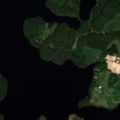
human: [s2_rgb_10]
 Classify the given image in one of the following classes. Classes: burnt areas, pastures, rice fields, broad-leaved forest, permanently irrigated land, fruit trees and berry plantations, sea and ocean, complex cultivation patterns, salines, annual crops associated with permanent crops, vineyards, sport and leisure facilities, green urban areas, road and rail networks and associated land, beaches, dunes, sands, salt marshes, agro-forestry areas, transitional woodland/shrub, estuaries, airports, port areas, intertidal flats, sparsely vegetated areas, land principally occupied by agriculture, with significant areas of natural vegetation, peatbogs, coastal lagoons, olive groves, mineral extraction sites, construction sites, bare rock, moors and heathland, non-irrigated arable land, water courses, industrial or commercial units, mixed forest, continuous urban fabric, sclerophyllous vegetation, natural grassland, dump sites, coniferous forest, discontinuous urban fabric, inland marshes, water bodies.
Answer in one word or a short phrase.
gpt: non-irrigated arable land, mixed forest, water bodies